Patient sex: M
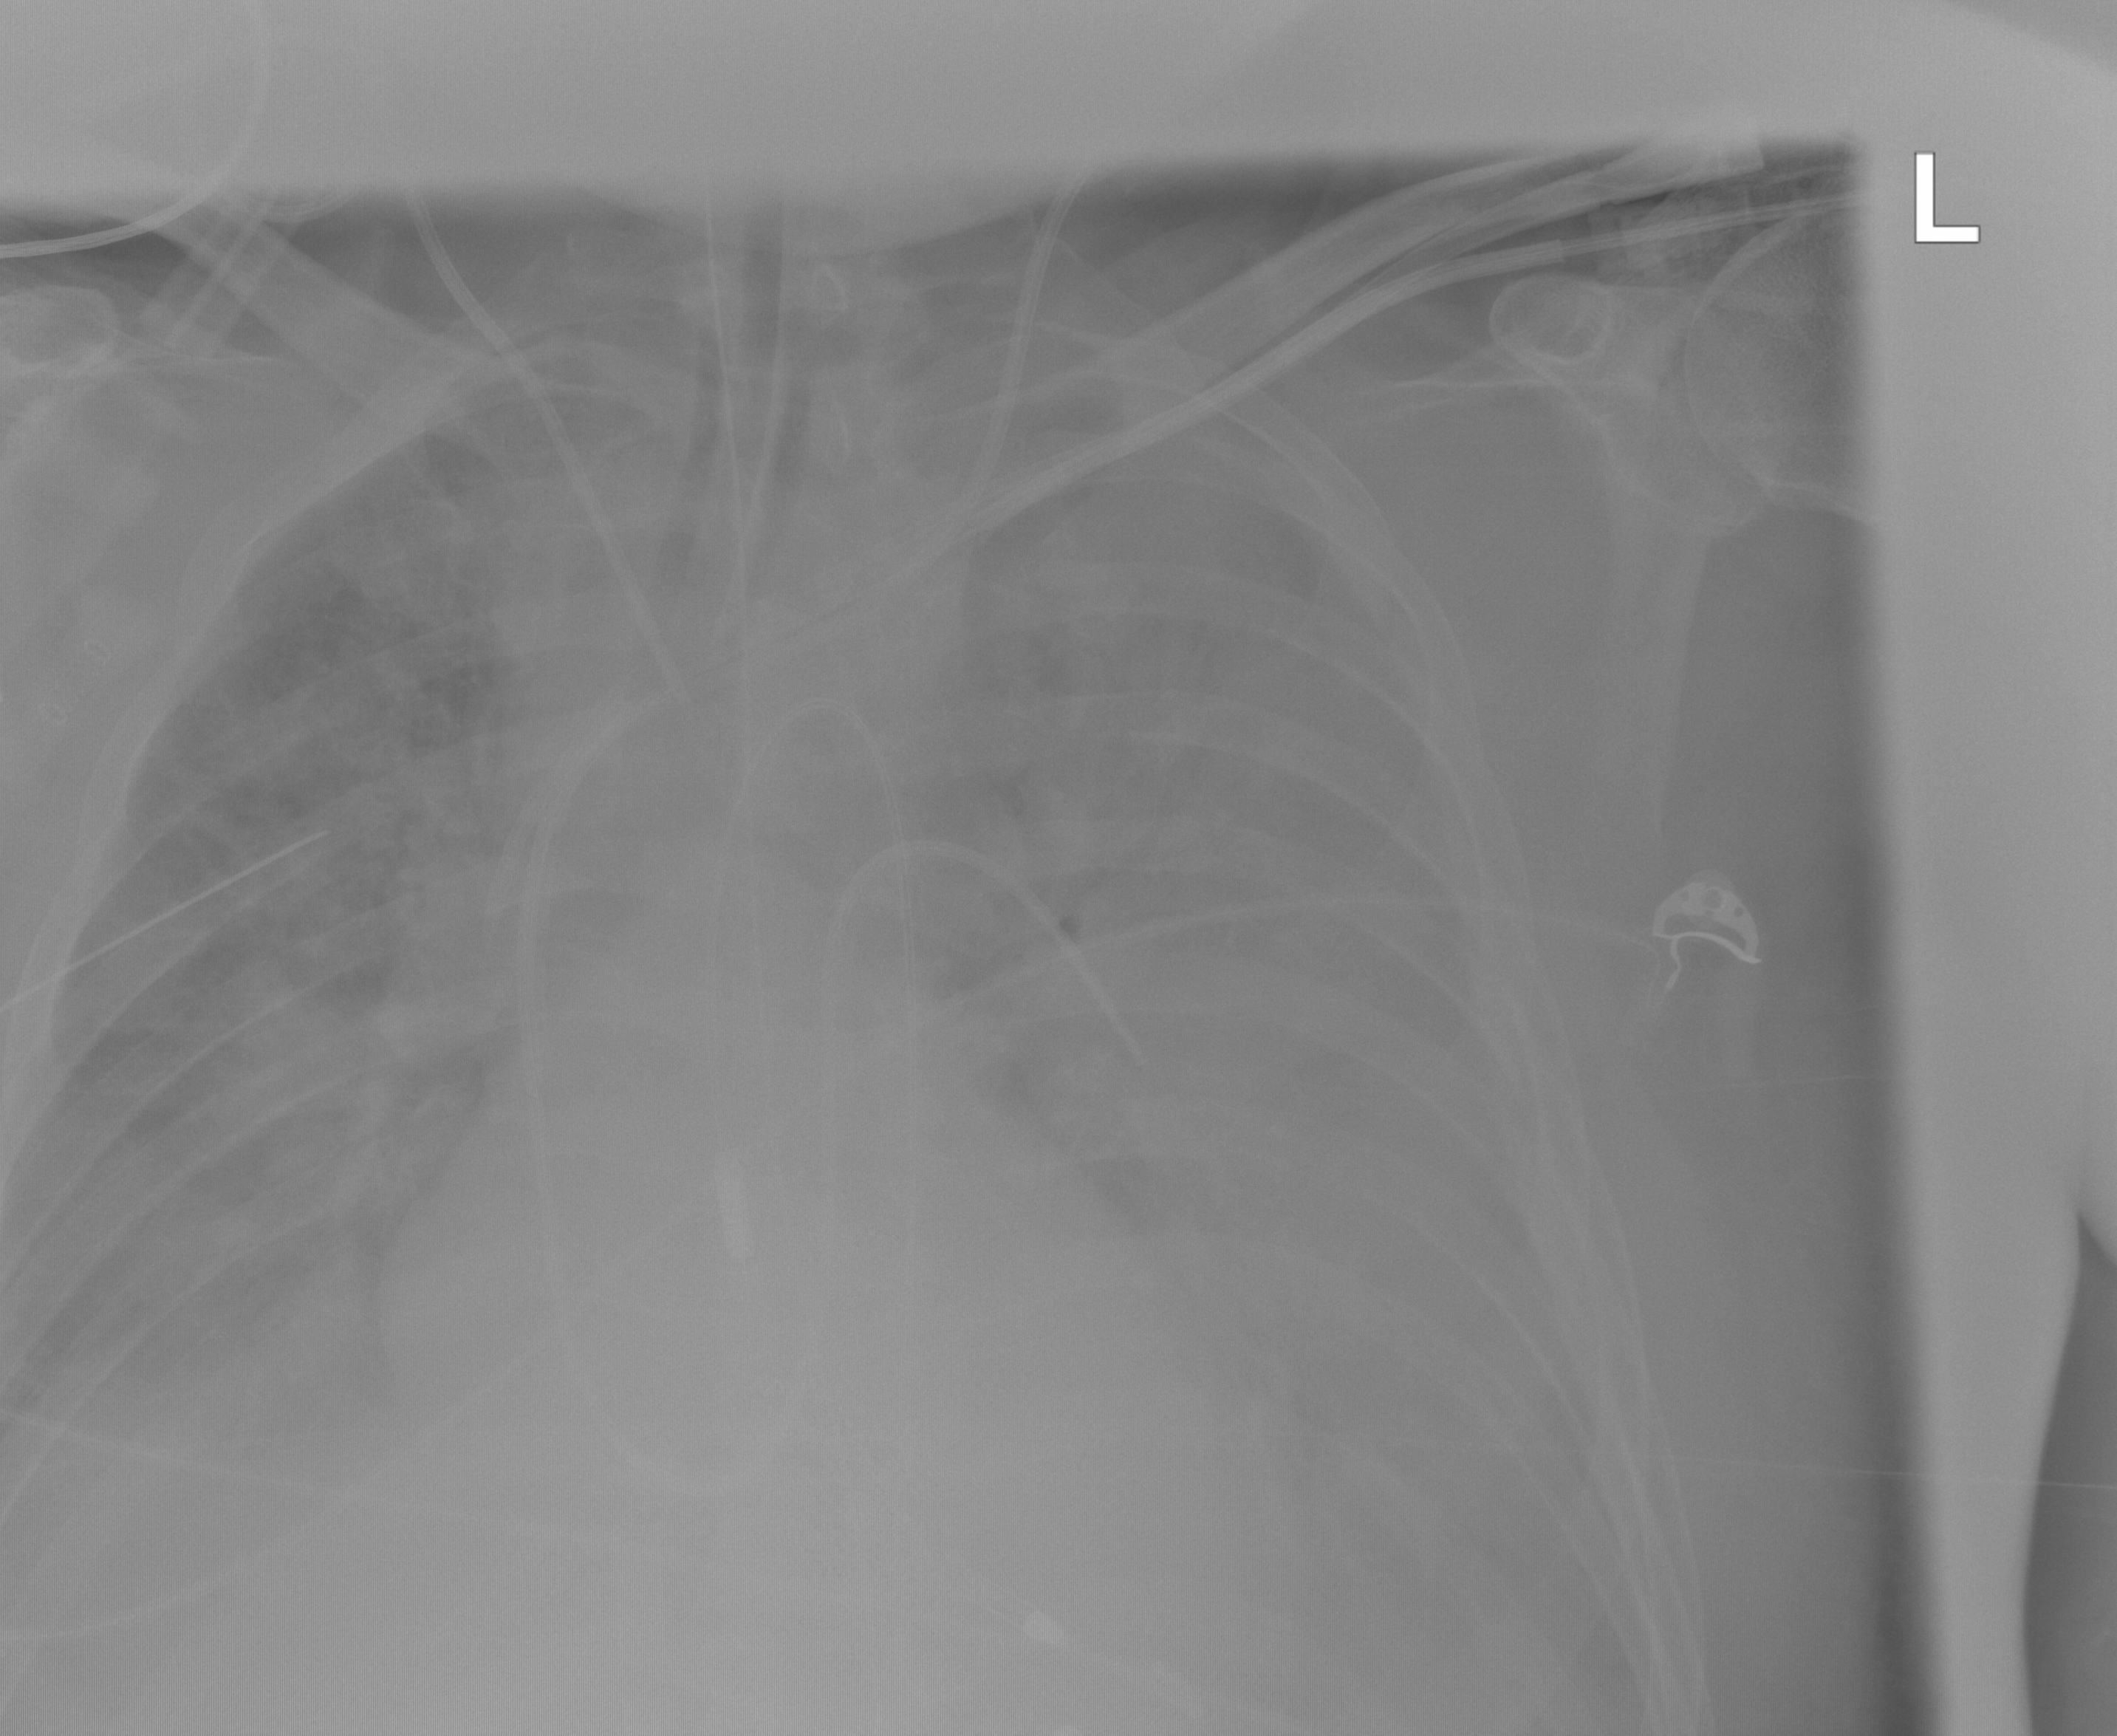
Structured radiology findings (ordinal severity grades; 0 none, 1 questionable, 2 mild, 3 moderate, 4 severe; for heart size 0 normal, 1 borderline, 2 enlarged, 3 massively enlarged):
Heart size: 0
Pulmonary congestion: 3
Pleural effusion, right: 2
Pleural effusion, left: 3
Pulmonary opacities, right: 3
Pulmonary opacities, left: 3
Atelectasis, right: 2
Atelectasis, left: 2